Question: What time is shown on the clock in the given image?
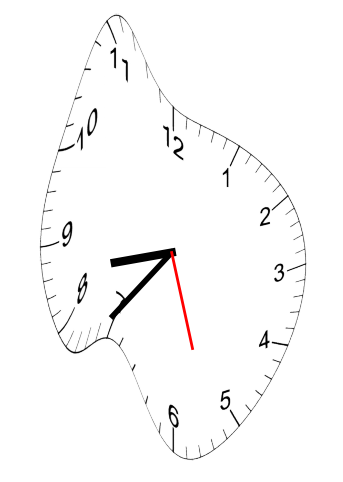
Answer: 08:36:27